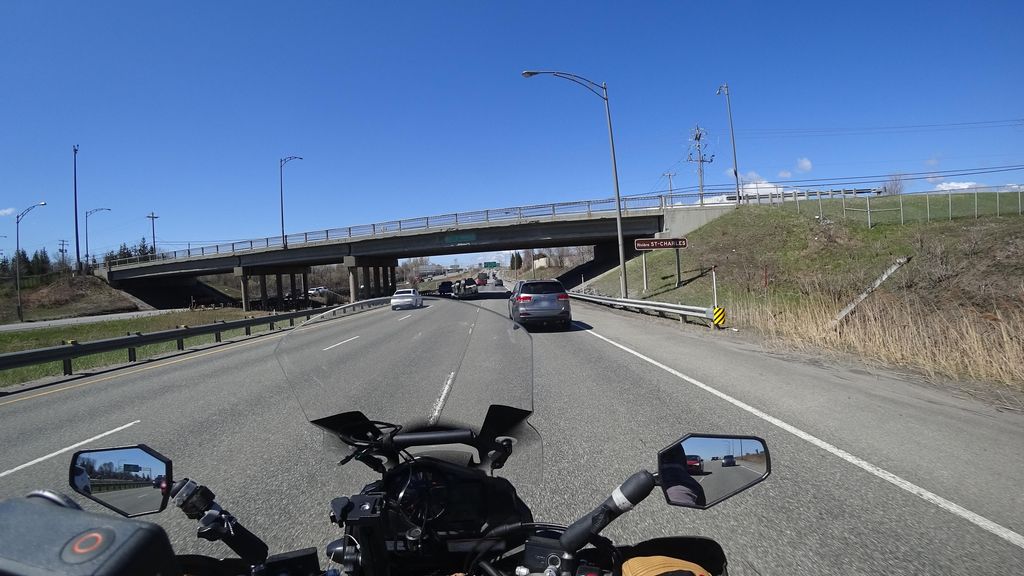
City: quebec_city